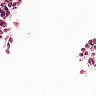
Metastatic tissue present: no